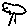
Label: tree